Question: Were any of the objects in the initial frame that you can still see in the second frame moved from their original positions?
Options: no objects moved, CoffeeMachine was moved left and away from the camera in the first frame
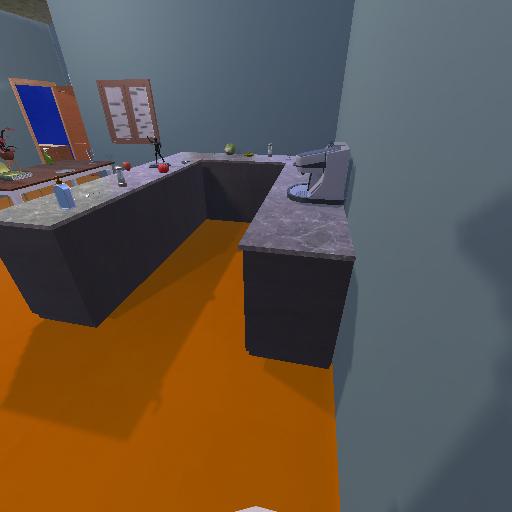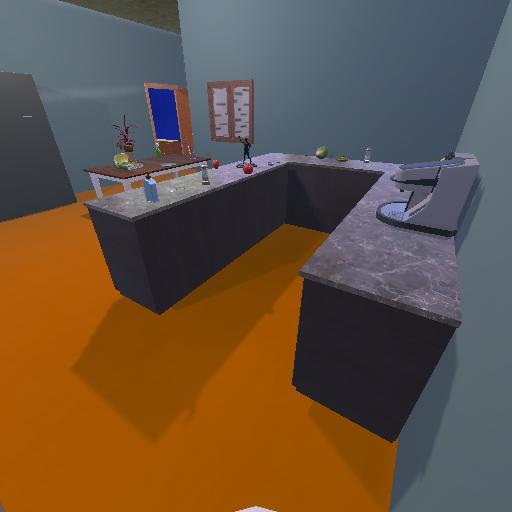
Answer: no objects moved